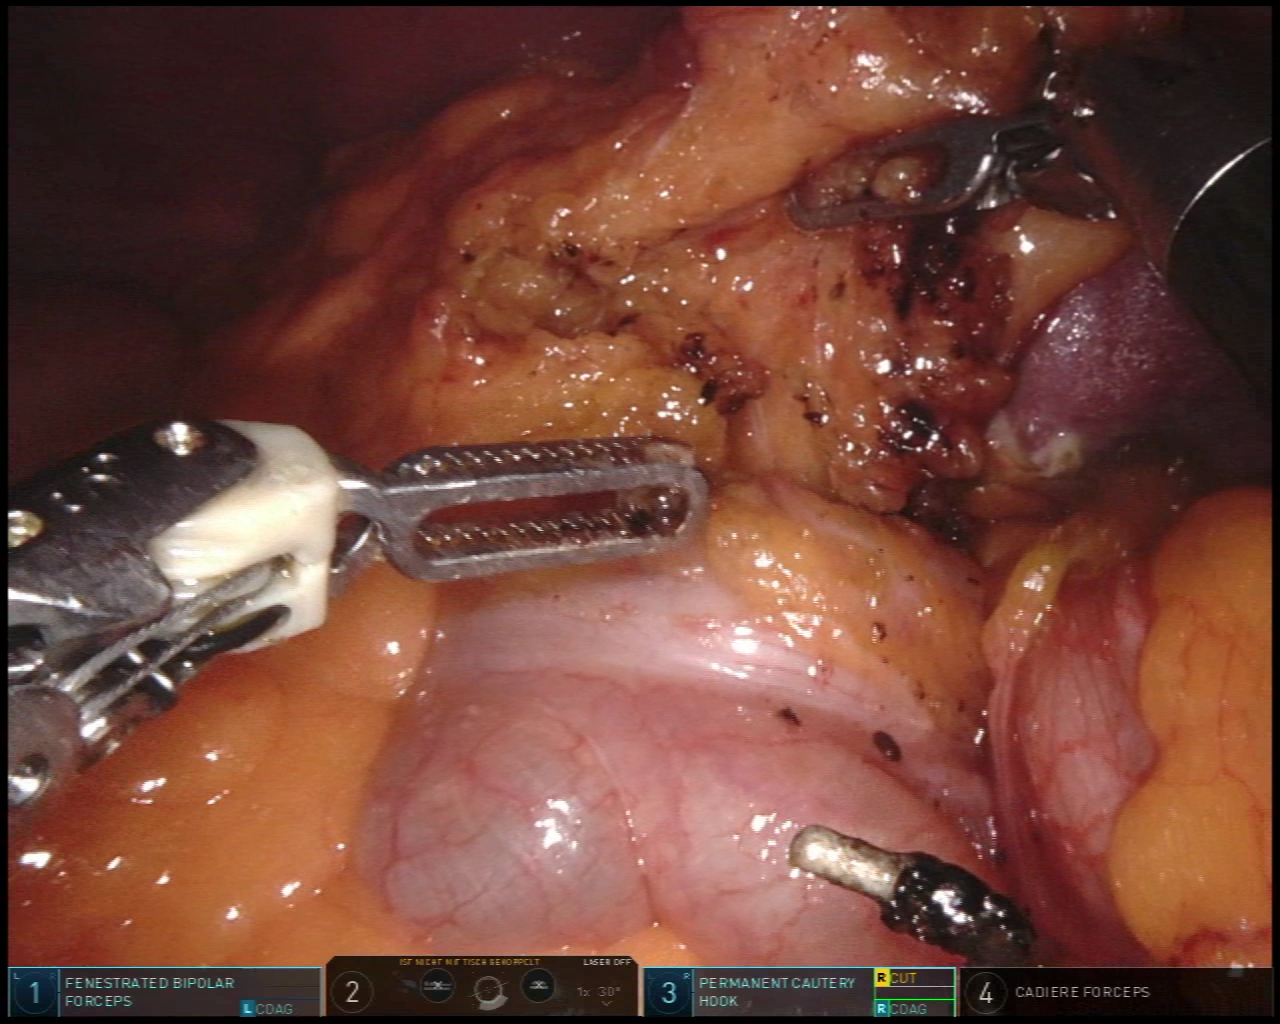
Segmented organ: spleen
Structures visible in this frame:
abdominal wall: yes
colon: yes
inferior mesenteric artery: no
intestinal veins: no
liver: no
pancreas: no
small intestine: no
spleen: yes
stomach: no
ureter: no
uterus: no
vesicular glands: no